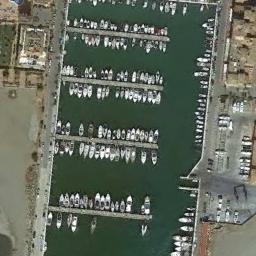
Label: harbor